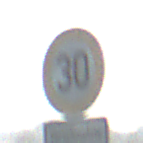
Verkehrszeichen: Geschwindigkeit30
Zusatzzeichen unten: HinweiseAufGefahrenDurchVerbaleAngabe4
Umgebung: Outdoor, Special
Tageszeit: MorningAfternoon
Wetter: Clear
Licht: Natural
Jahreszeit: NotSpecified
Kontrast: HighContrast